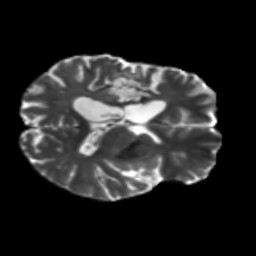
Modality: T2w
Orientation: axial
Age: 58
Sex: male
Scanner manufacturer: siemens
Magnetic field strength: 3 T
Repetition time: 5.47 s
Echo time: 0.0854 s